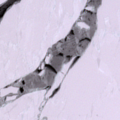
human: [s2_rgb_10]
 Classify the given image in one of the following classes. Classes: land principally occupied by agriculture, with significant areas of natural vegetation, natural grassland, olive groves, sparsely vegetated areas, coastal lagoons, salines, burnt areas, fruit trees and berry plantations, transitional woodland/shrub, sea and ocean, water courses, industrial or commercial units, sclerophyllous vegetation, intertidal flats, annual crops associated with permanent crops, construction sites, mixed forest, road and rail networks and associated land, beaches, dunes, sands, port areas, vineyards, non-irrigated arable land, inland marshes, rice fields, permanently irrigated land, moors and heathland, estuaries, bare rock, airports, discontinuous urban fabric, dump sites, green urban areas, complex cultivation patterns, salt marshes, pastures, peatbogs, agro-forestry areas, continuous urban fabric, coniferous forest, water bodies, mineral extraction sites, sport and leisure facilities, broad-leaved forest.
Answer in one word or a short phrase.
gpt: sea and ocean